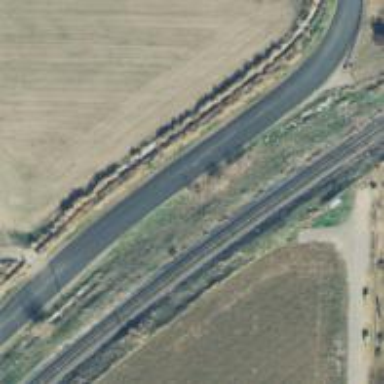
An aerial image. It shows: Railway track.